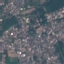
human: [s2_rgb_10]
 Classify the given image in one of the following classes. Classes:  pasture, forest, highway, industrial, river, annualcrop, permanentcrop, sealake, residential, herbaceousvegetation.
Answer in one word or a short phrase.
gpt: Residential